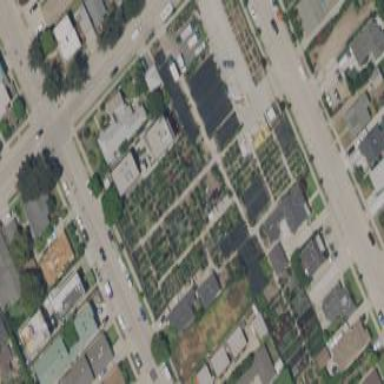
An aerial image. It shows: Plant nursery.